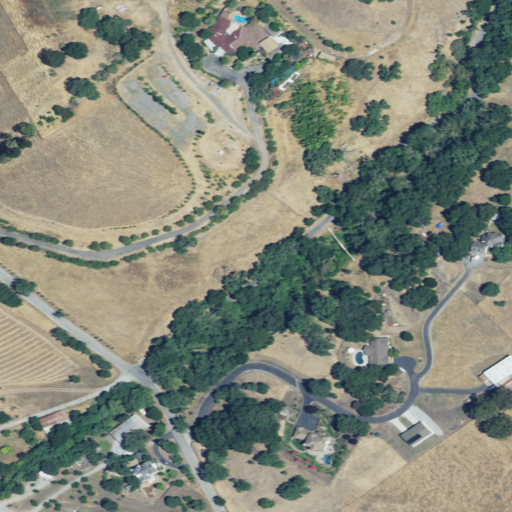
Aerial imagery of valley in California named Ruby Canyon containing open development, grassland, low intensity development, shrub, mixed forest, and medium intensity development